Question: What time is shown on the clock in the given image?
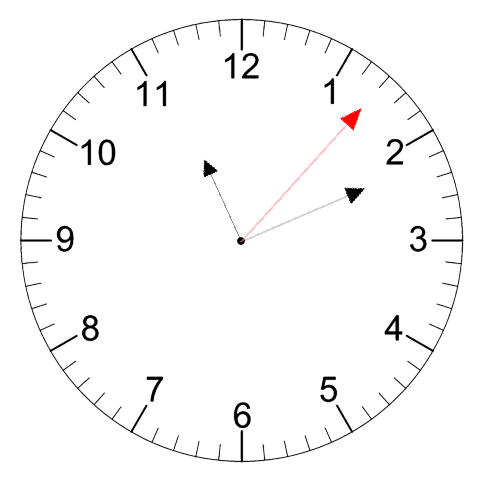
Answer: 11:11:07